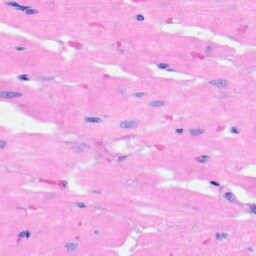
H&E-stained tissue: Heart